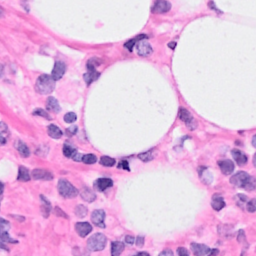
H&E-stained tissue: Breast